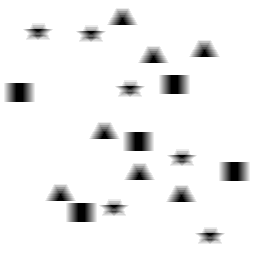
Squares: 5
Triangles: 7
Stars: 6
Total shapes: 18